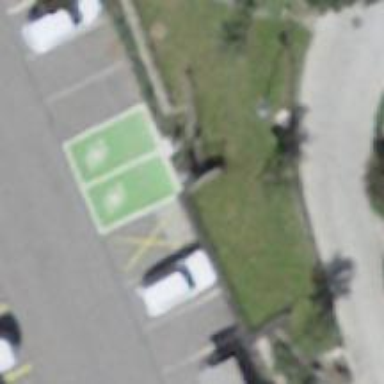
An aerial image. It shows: Charging station.